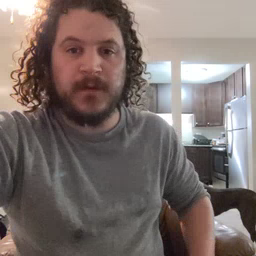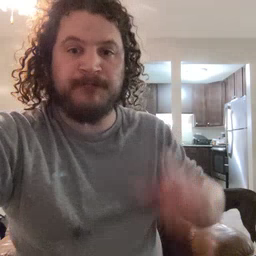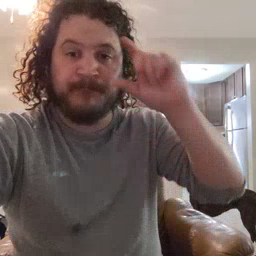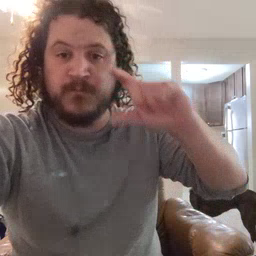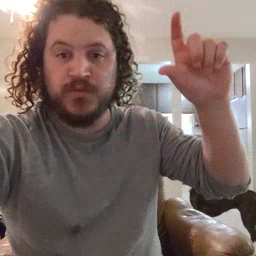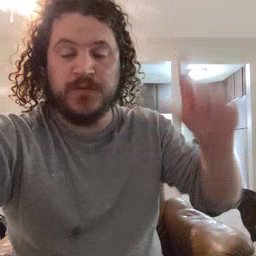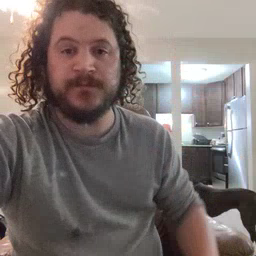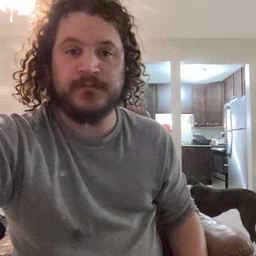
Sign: moon